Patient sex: F
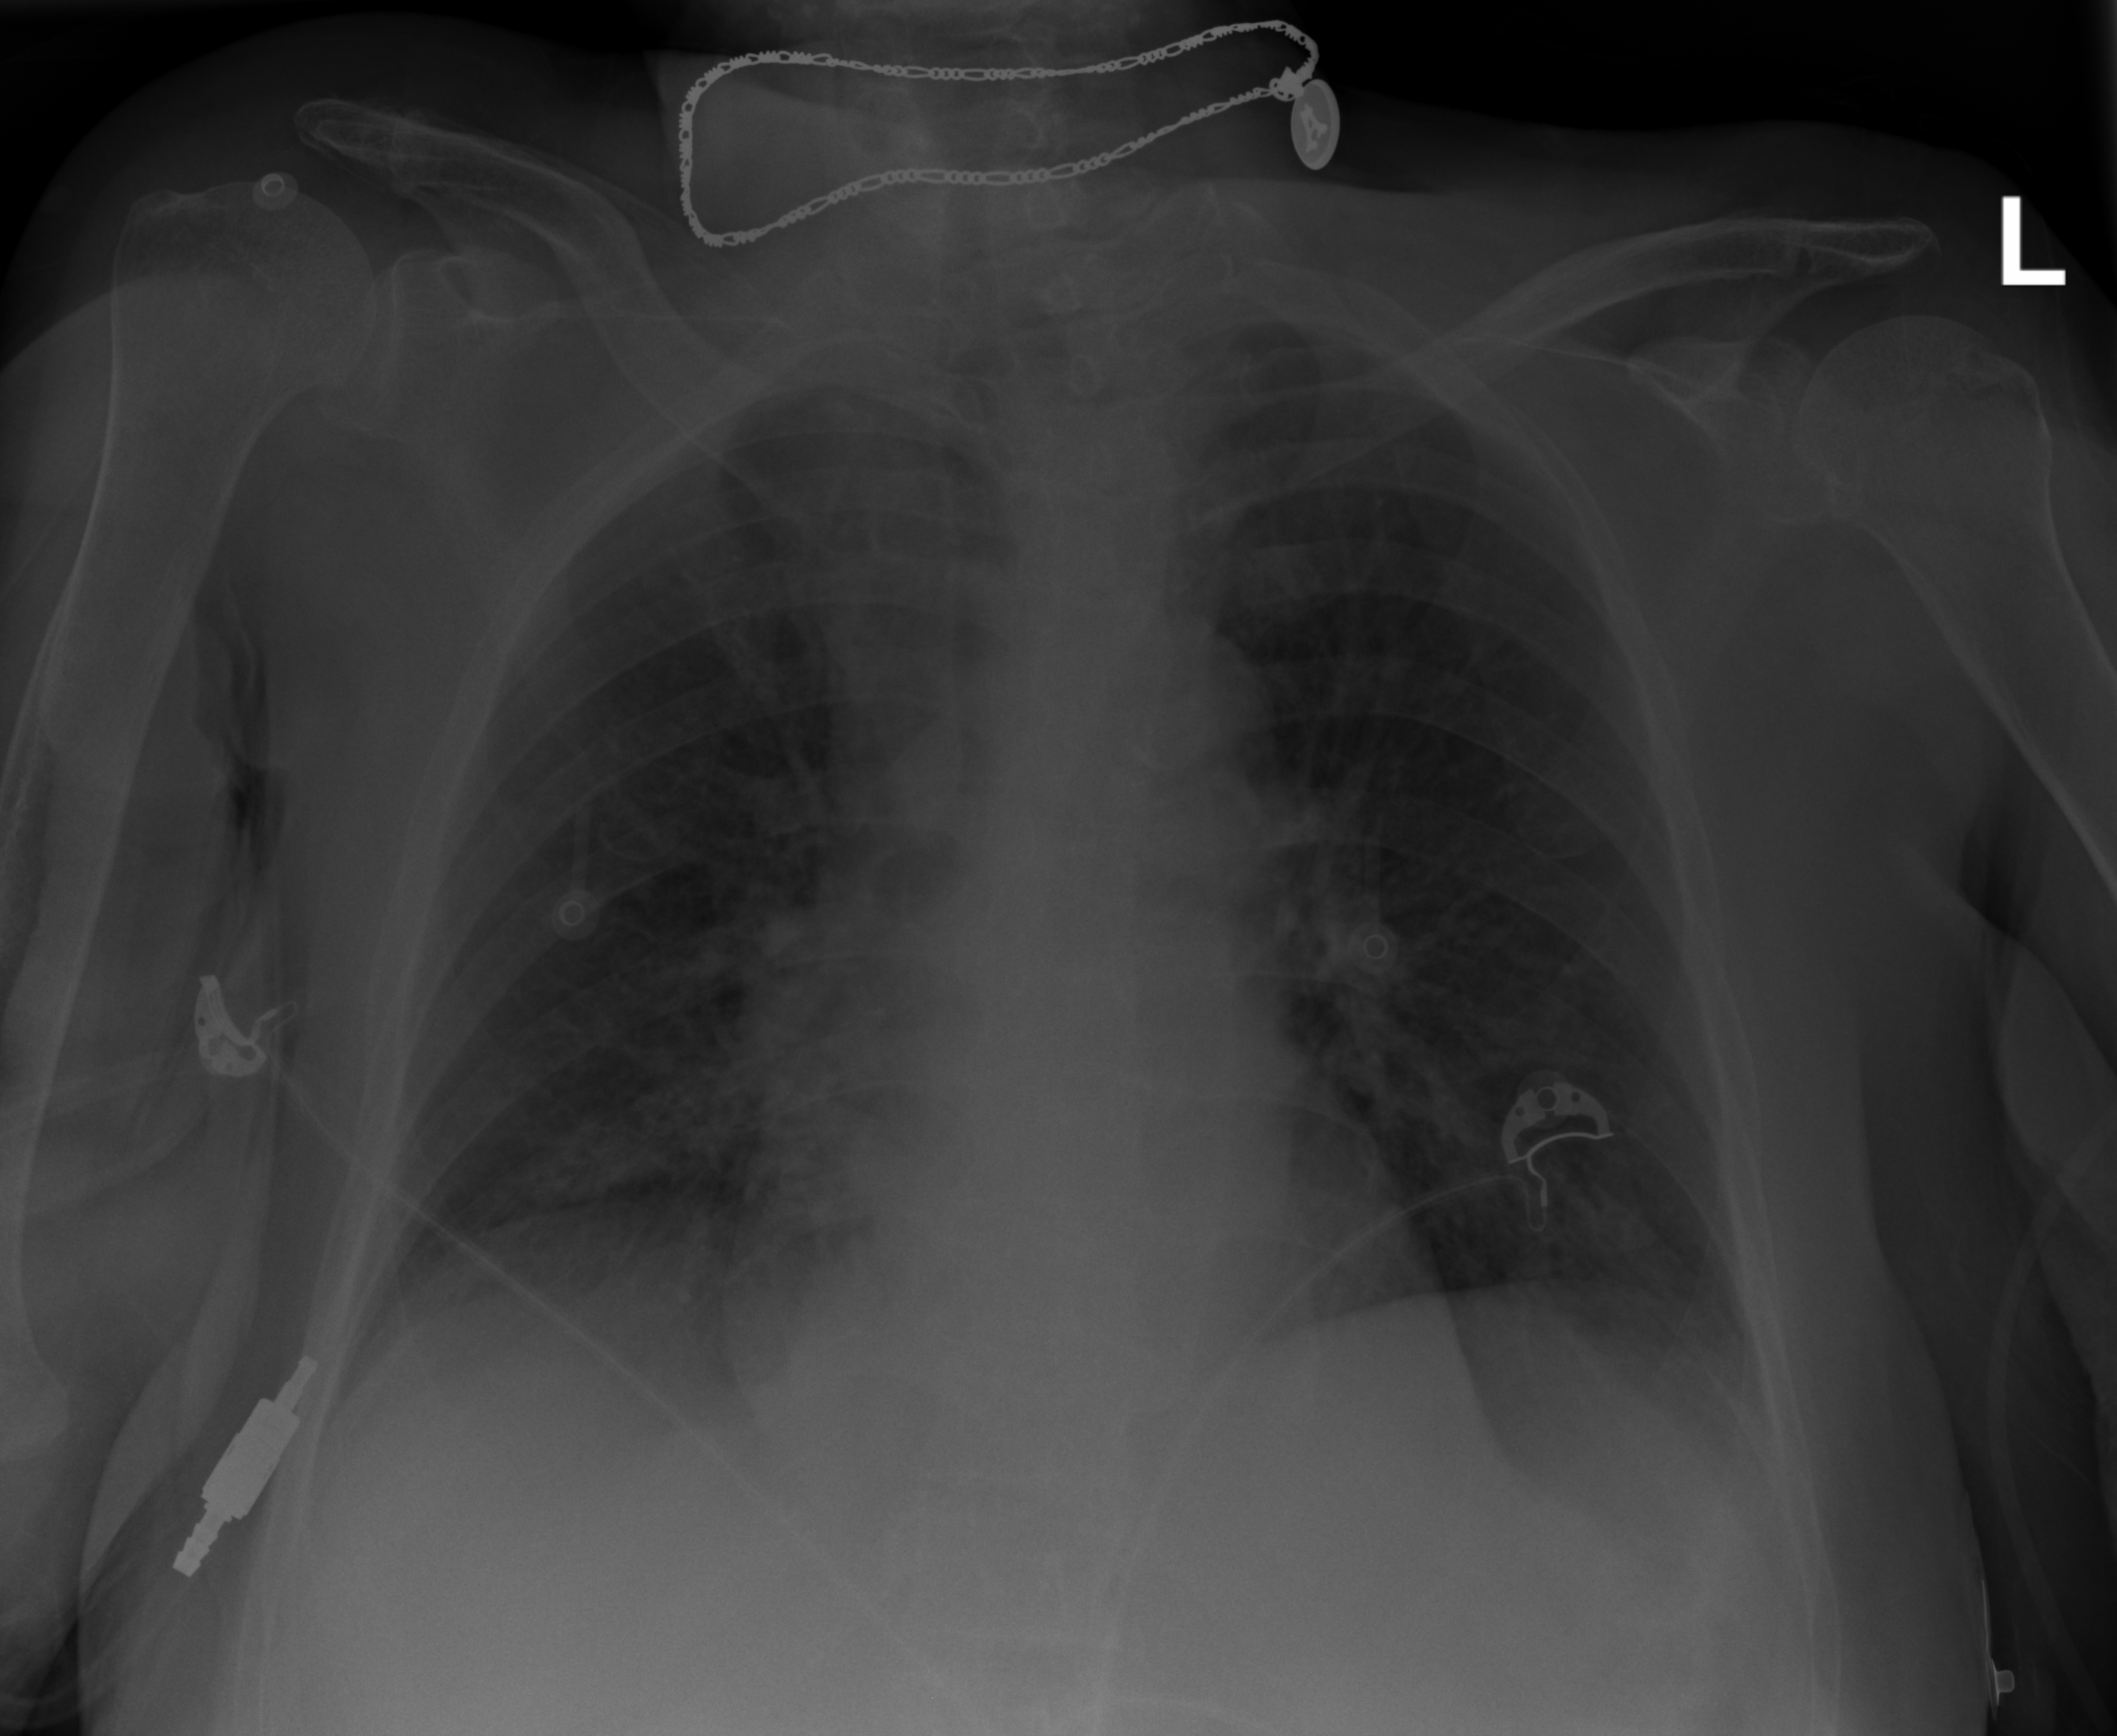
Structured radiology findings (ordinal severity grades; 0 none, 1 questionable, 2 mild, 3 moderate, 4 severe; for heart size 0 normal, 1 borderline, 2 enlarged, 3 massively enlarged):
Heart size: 0
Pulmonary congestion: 0
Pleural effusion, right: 2
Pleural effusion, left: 2
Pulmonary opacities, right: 2
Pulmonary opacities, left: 0
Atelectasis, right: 2
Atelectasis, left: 0